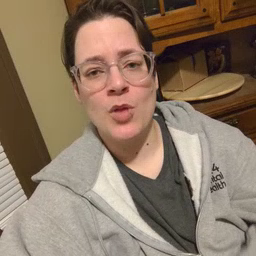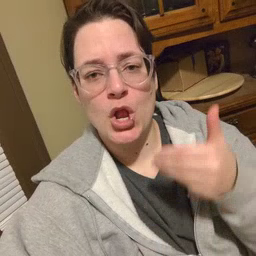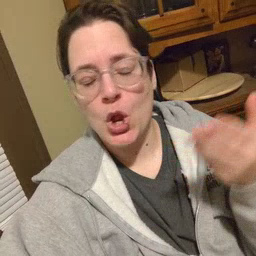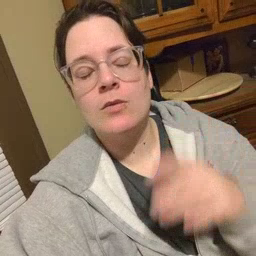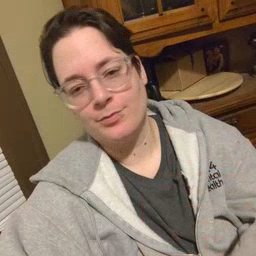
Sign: close